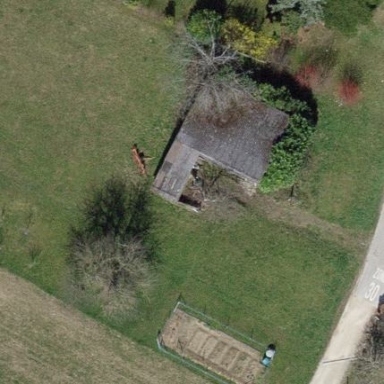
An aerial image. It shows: Farm auxiliary building.